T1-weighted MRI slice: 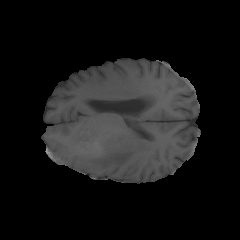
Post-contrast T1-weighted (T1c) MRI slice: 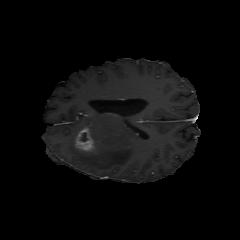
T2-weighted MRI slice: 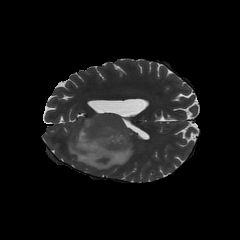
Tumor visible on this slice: yes